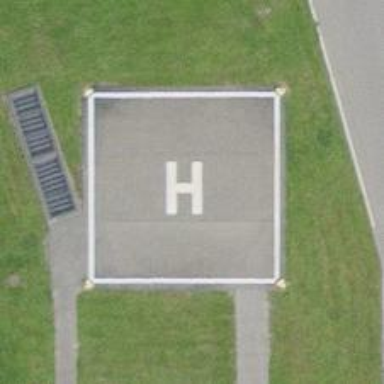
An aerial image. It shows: Image of helipad at airport.